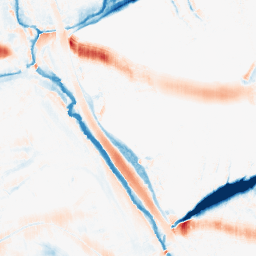
Category: morphological
Decomposition family: morphological_ellipse
Decomposition parameters: operation: average
width: 30
height: 10
Upsampling method: bspline
Upsampling parameters: scale: 4
Upsampling scale: 4